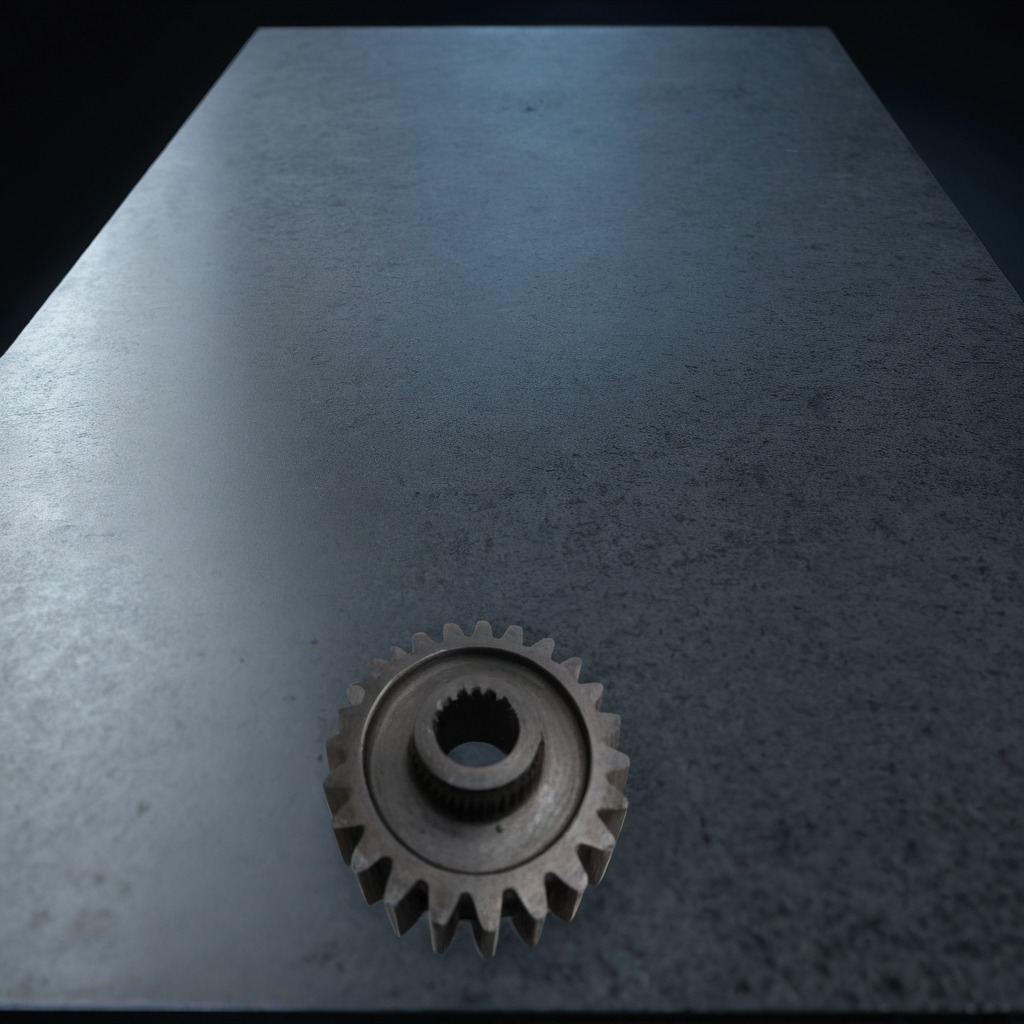
A steel gear with teeth is lying on a clean granite table inside a workshop at night.